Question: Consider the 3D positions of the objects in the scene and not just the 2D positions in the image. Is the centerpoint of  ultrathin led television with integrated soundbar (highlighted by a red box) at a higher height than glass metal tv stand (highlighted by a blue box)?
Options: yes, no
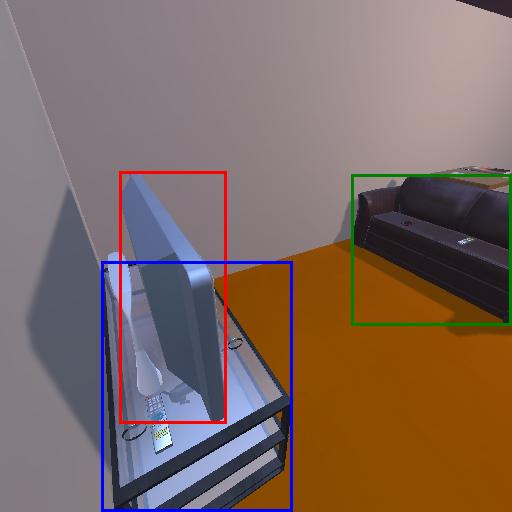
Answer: yes